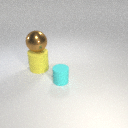
large brown metal sphere above large yellow rubber cylinder